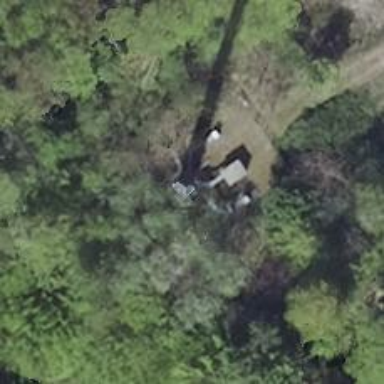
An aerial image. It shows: Communication tower.